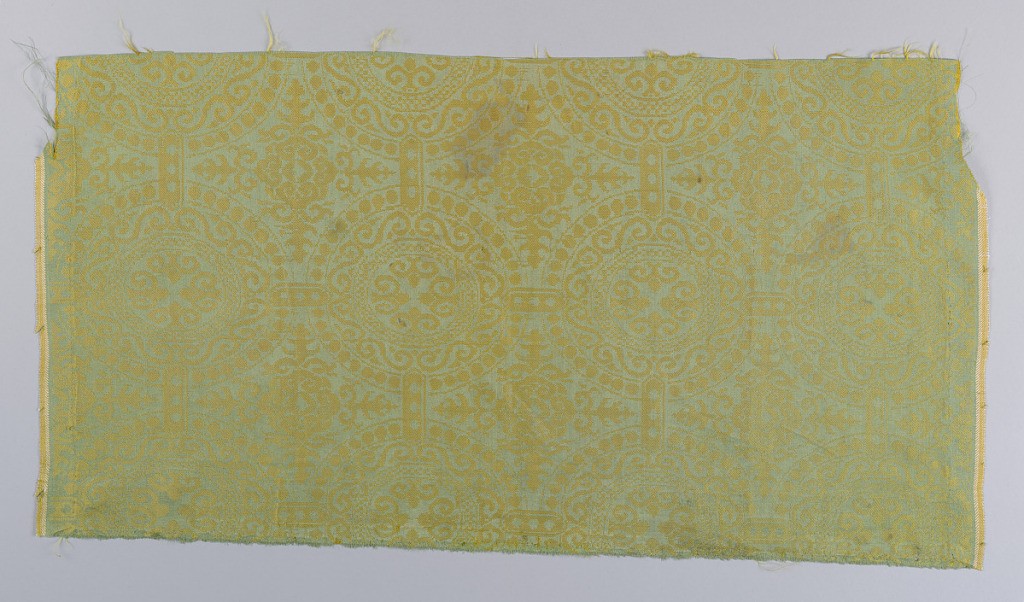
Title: Fragment
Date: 19th century
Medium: silk Technique: damask
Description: Nineteenth-century copy of a sixteenth-century Italian damask with a green satin ground with yellow silk weft twill patterning. Design consists of large, circular medallions with pearl roundels and S-shaped forms. Medallions connected by shorts bars containing three dots. Quatrefoil motifs between the medallions. Both selvedges present.